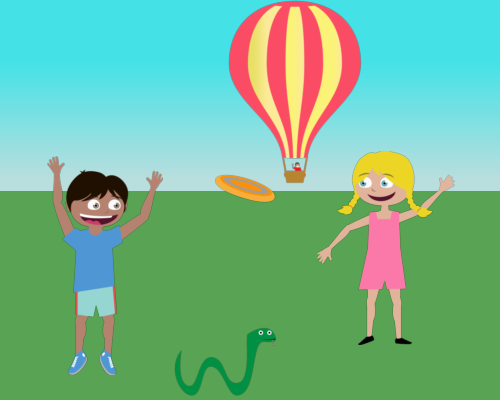
on left happy arms up boy facing right on right a happy waving girl facing left in between the two kids almost touching bottom snake facing right in middle a frisbee in sky above frisbee is a medium hot air balloon  in the middle of the sky